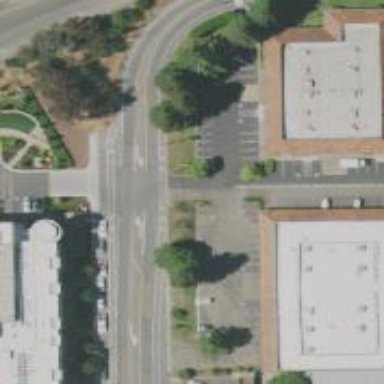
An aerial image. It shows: Tertiary road with asphalt surface and sidewalk on the left.